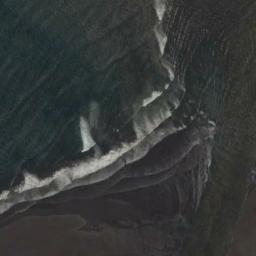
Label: beach